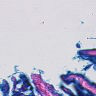
Metastatic tissue present: no